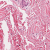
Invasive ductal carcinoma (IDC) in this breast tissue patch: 0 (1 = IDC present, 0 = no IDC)